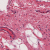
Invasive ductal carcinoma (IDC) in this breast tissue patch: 0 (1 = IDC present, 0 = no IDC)